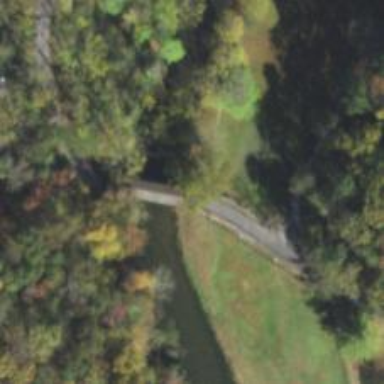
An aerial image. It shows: Covered bridge on residential road.